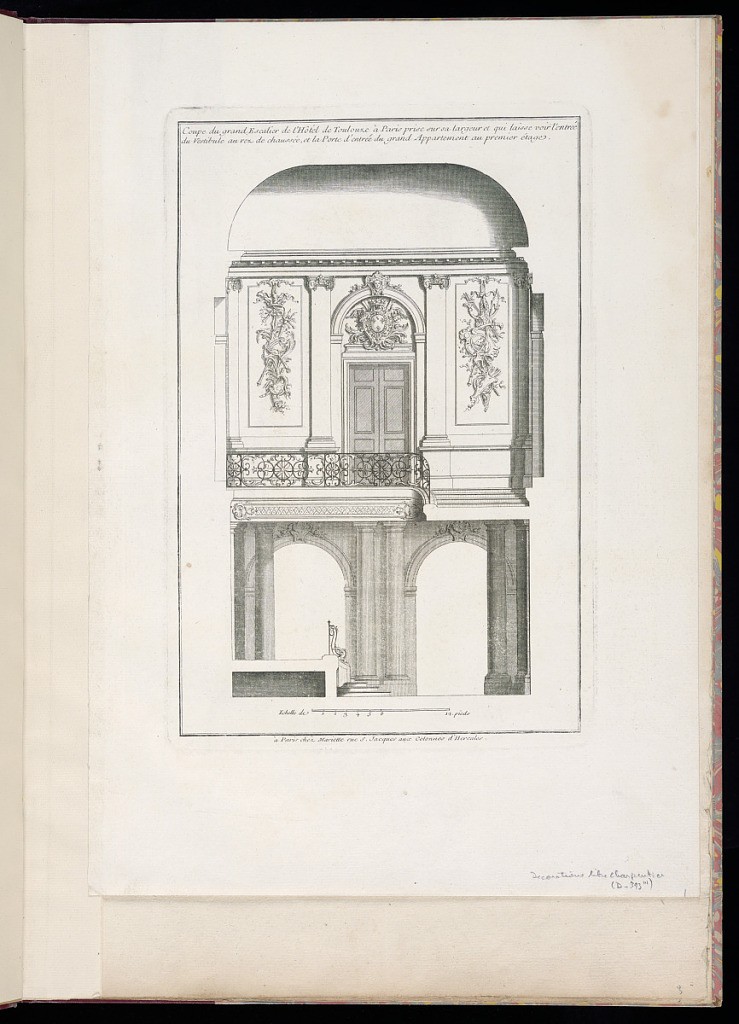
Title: Coupe du grand Escalier de l’Hôtel de Toulouse à Paris prise sur sa largeur et qui laisse voir l’entrée du Vestibule au rez de chaussée, et la Porte d’entrée du grand Appartement au premier étage
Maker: Jean Mariette, French, 1660–1742
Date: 1713–42
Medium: Etching and engraving on laid paper
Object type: Print
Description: An architectural section depicting the grand staircase from the Hôtel de Toulouse in Paris, with a view of the entrance to the vestibule on the ground floor and the door to the grand apartment on the first floor. Two large arches on the ground floor topped with cartouches and flowers with six columns and a few stairs. The first floor includes a set of two-leaf doors topped with an arched tympanum with the Royal arms of France, flanked by pilasters and paneling featuring carved trophies of arms and armor. With a wrought-iron balustrade in the foreground and stairs. There is a scale below and the plate is titled.